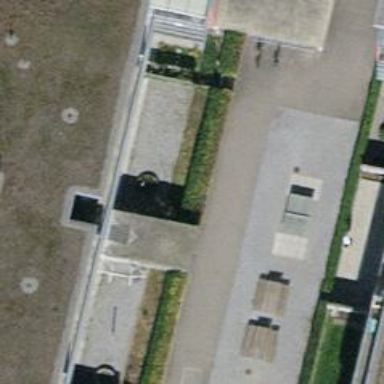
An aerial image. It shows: Hedge acting as barrier.